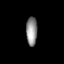
Tissue: lung
Cell type: Fibroblasts
Senescence score: 0.5431
Nuclear area (px): 316
Mean DAPI intensity: 142.601